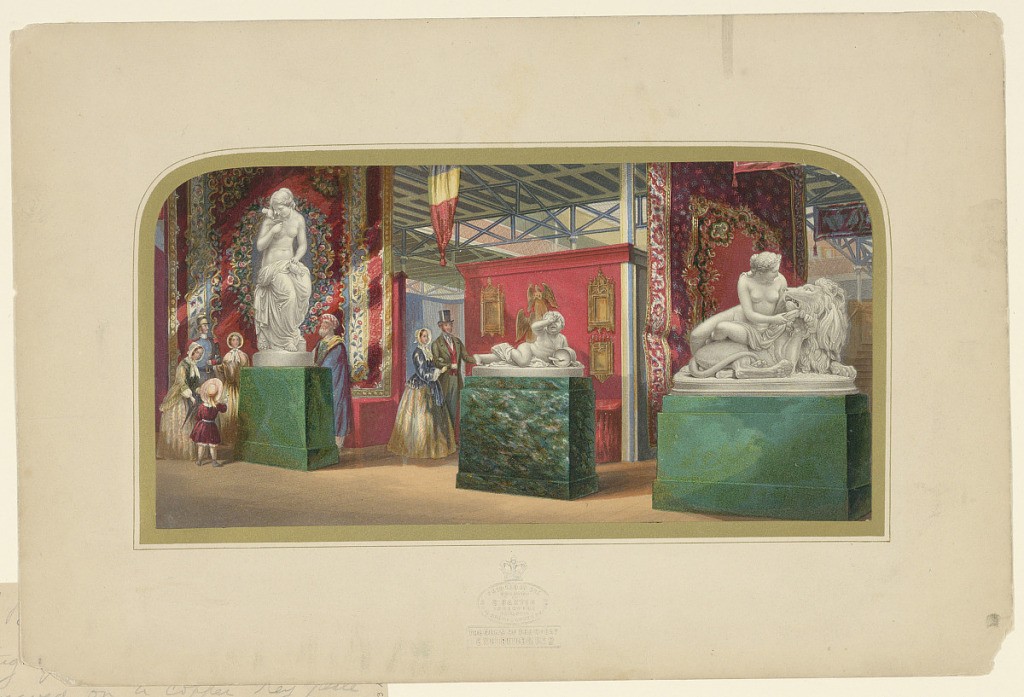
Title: "Baxter" Print: Gems of the Great Exhibition of 1851, Gem No. 2
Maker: George Baxter, 1804 – 1867
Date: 1852
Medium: Lithograph, with woodblock-printed oil ink Support: white wove paper laid down on white wove paper
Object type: Print
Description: Interior, The Belgian Department; statuary: "The Unhappy Child," center, "The Faithful Messenger," left;  "The Lion in Love," right; arched top mounted in gold border